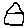
Label: house